Field crop: tomato
Growth stage: 2
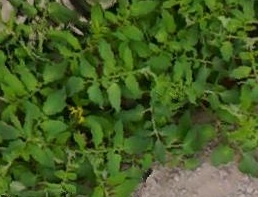
Species: tomato